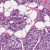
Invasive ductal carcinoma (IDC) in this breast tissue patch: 0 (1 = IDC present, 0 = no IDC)